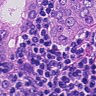
Metastatic tissue present: yes